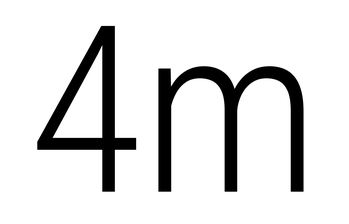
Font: Roboto_Condensed_Light